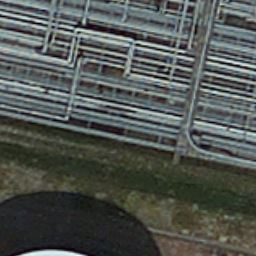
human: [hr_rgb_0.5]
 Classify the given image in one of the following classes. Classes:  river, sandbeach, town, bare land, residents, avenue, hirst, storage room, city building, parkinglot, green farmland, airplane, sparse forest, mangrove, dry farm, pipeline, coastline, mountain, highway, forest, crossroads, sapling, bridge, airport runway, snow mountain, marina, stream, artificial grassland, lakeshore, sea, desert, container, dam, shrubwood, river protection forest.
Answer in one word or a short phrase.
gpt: pipeline